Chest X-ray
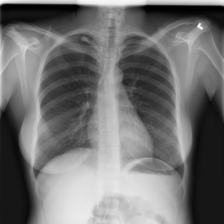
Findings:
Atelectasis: negative
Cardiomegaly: negative
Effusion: negative
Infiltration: positive
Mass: negative
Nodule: negative
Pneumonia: negative
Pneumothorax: negative
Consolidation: negative
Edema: negative
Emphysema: negative
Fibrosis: negative
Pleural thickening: negative
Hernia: negative